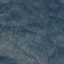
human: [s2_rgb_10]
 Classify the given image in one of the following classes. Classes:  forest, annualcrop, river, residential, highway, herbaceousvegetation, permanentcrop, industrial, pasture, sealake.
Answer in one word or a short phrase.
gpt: HerbaceousVegetation